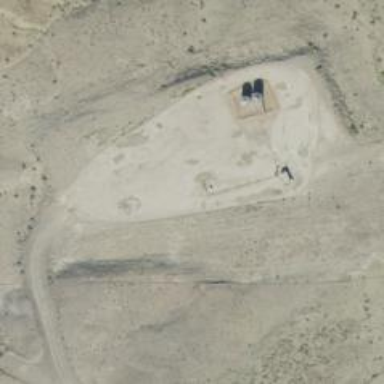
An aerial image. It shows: Petroleum well that is man-made.